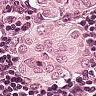
Metastatic tissue present: yes